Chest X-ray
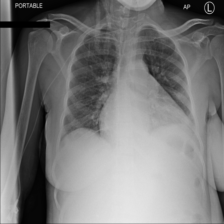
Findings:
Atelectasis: negative
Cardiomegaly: negative
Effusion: negative
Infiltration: negative
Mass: negative
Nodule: negative
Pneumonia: negative
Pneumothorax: negative
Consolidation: negative
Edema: negative
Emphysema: negative
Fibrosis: negative
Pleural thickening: negative
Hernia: negative